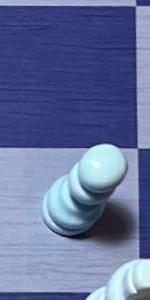
Label: Pawn_White